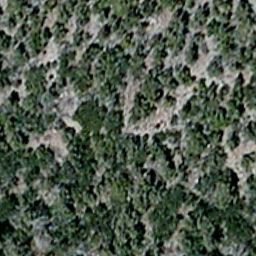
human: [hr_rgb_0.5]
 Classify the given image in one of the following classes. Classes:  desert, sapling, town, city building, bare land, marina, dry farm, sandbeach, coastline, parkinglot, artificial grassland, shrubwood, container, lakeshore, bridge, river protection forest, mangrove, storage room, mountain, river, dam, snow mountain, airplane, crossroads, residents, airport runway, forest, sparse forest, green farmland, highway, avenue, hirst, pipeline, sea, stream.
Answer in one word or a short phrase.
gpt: sparse forest